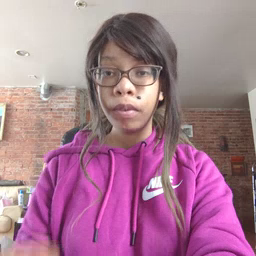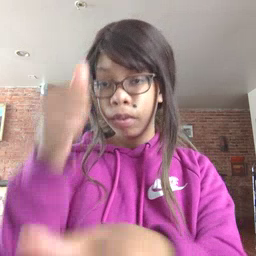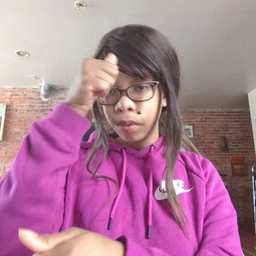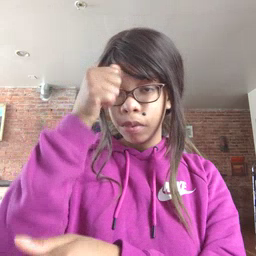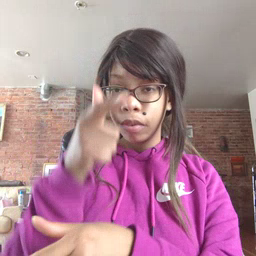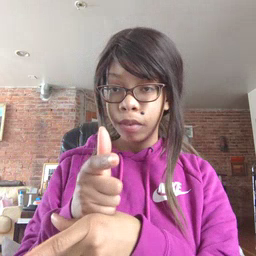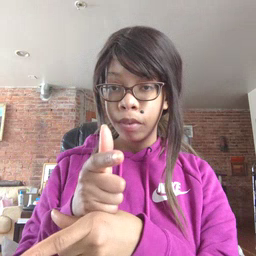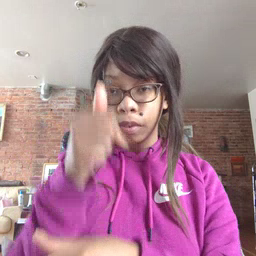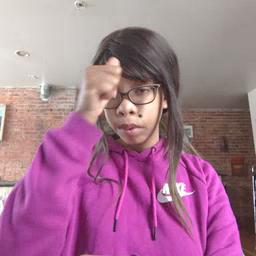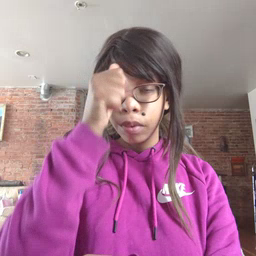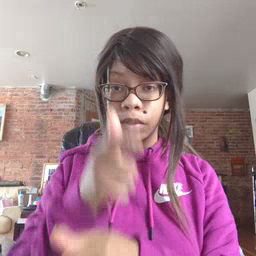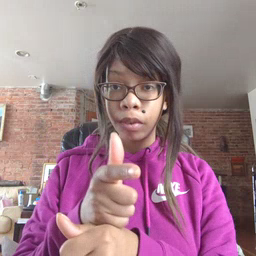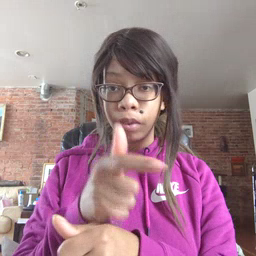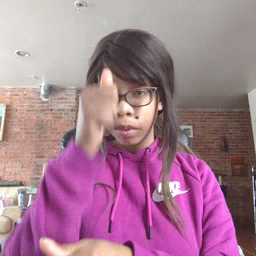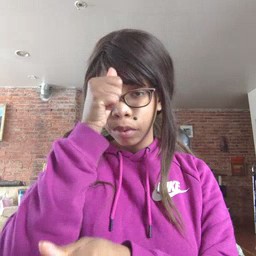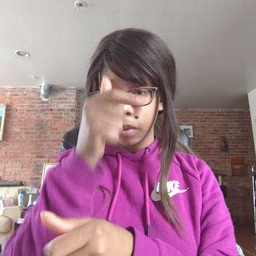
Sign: brother